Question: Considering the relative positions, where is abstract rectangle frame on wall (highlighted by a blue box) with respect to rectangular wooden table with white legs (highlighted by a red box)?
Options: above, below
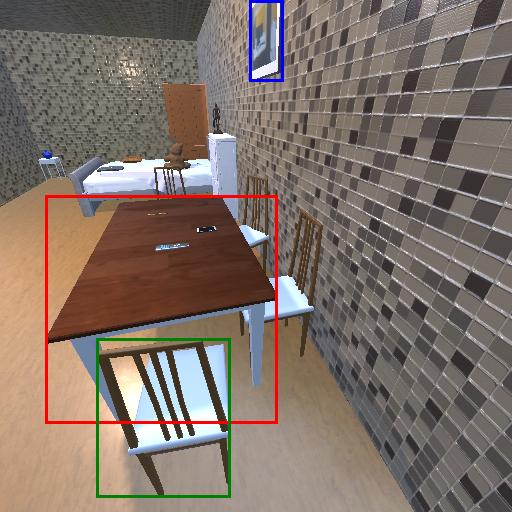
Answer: above